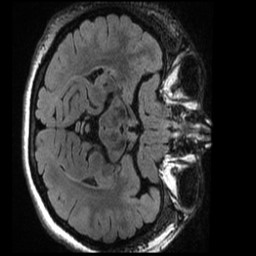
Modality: T1w
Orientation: axial
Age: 22
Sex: female